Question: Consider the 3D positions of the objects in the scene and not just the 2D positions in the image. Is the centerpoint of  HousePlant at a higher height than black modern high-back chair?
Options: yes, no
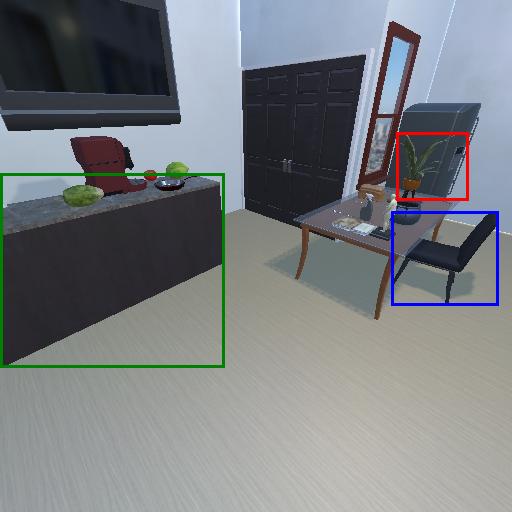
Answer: yes